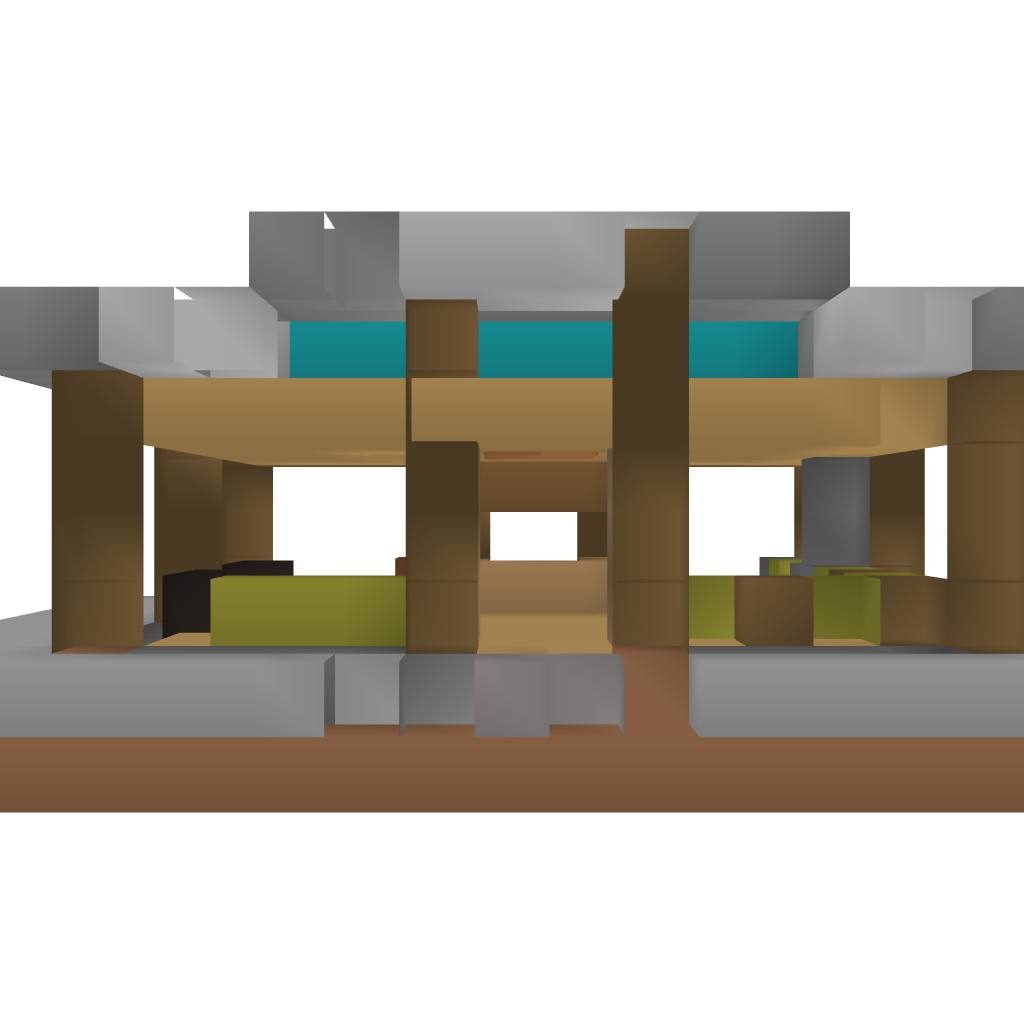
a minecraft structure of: minecraft medieval blacksmith